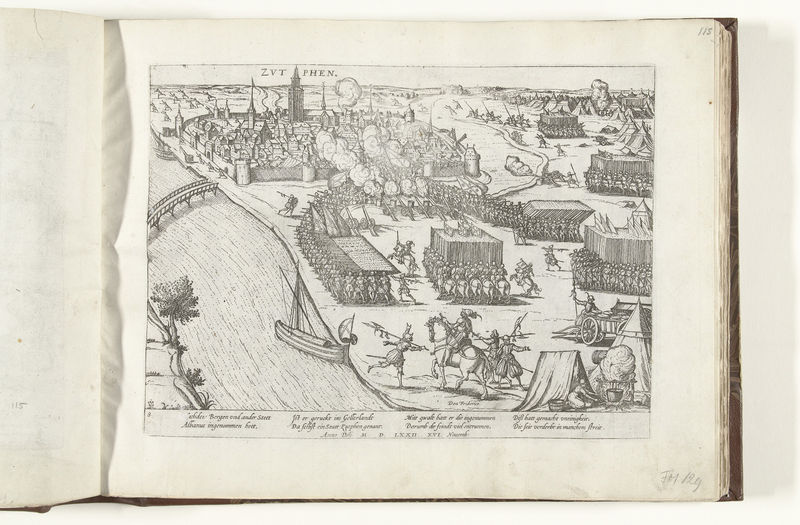
Titel: Zutphen ingenomen door Don Frederik
Künstler: Frans Hogenberg
Standort: Amsterdam
Institution: Rijksmuseum
Schlagwörter: wasser, fluss, stadt, männer, zeichnung, alt, brücke, qualm, rauch, renaissance, boot, pferd, reiter, deutschland, papier, krieg, schlacht, church, crowd, fight, king, men, military, people, soldaten, soldier, soldiers, swords, white, black, group, old, wall, print, pot, buch, burg, türme, druck, stich, seite, ritter, armee, smoke, kavallerie, horses, tree, mittelalter, boat, ship, water, tower, stadtmauer, armour, knight, landkarte, river, road, drawing, paper, black and white, castle, army, sketch, battle, cross, sail, flag, zelte, bridge, town, city, plan, walls, board, map, barracks, war, horse, fire, warrior, book, old age, tent, truppen, bank, manöver, humans, belagerung, spears, camp, wheel, crowds, heerlager, beschuss, seige, sodaten, sailboat, spear, firing, kettle, fortress, attack, weapons, axe, troops, tents, tripod, conquer, formation, campsite, charge, marching, gunfire, armies, siege, campfire, cannons, canons, encampment, conquistadors, warship, old time, amry, zutphen, helberk, phen, warroior, soldeirs, tens, social justice, cannonfire, hort, 전쟁, 사람, 풀, 나무, 창, 무기, 배, 말, 다리, 싸움, 마차, 성, 강, 그릇, tesnts